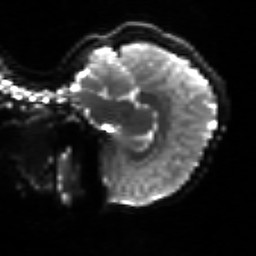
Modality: sbref
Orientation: sagittal
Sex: female
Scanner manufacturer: siemens
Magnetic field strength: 3 T
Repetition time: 5 s
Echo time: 0.071 s